Field crop: maize
Growth stage: 1
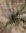
Species: salsola